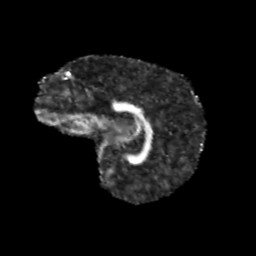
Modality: FA
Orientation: sagittal
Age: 9
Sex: female
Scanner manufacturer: siemens
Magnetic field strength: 3 T
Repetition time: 3.8 s
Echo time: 0.07 s